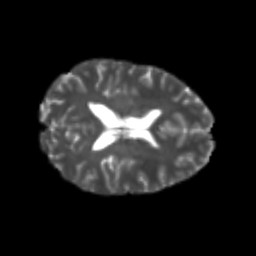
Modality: T2w
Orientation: axial
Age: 25
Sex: female
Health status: healthy
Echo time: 0.074 s